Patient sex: M
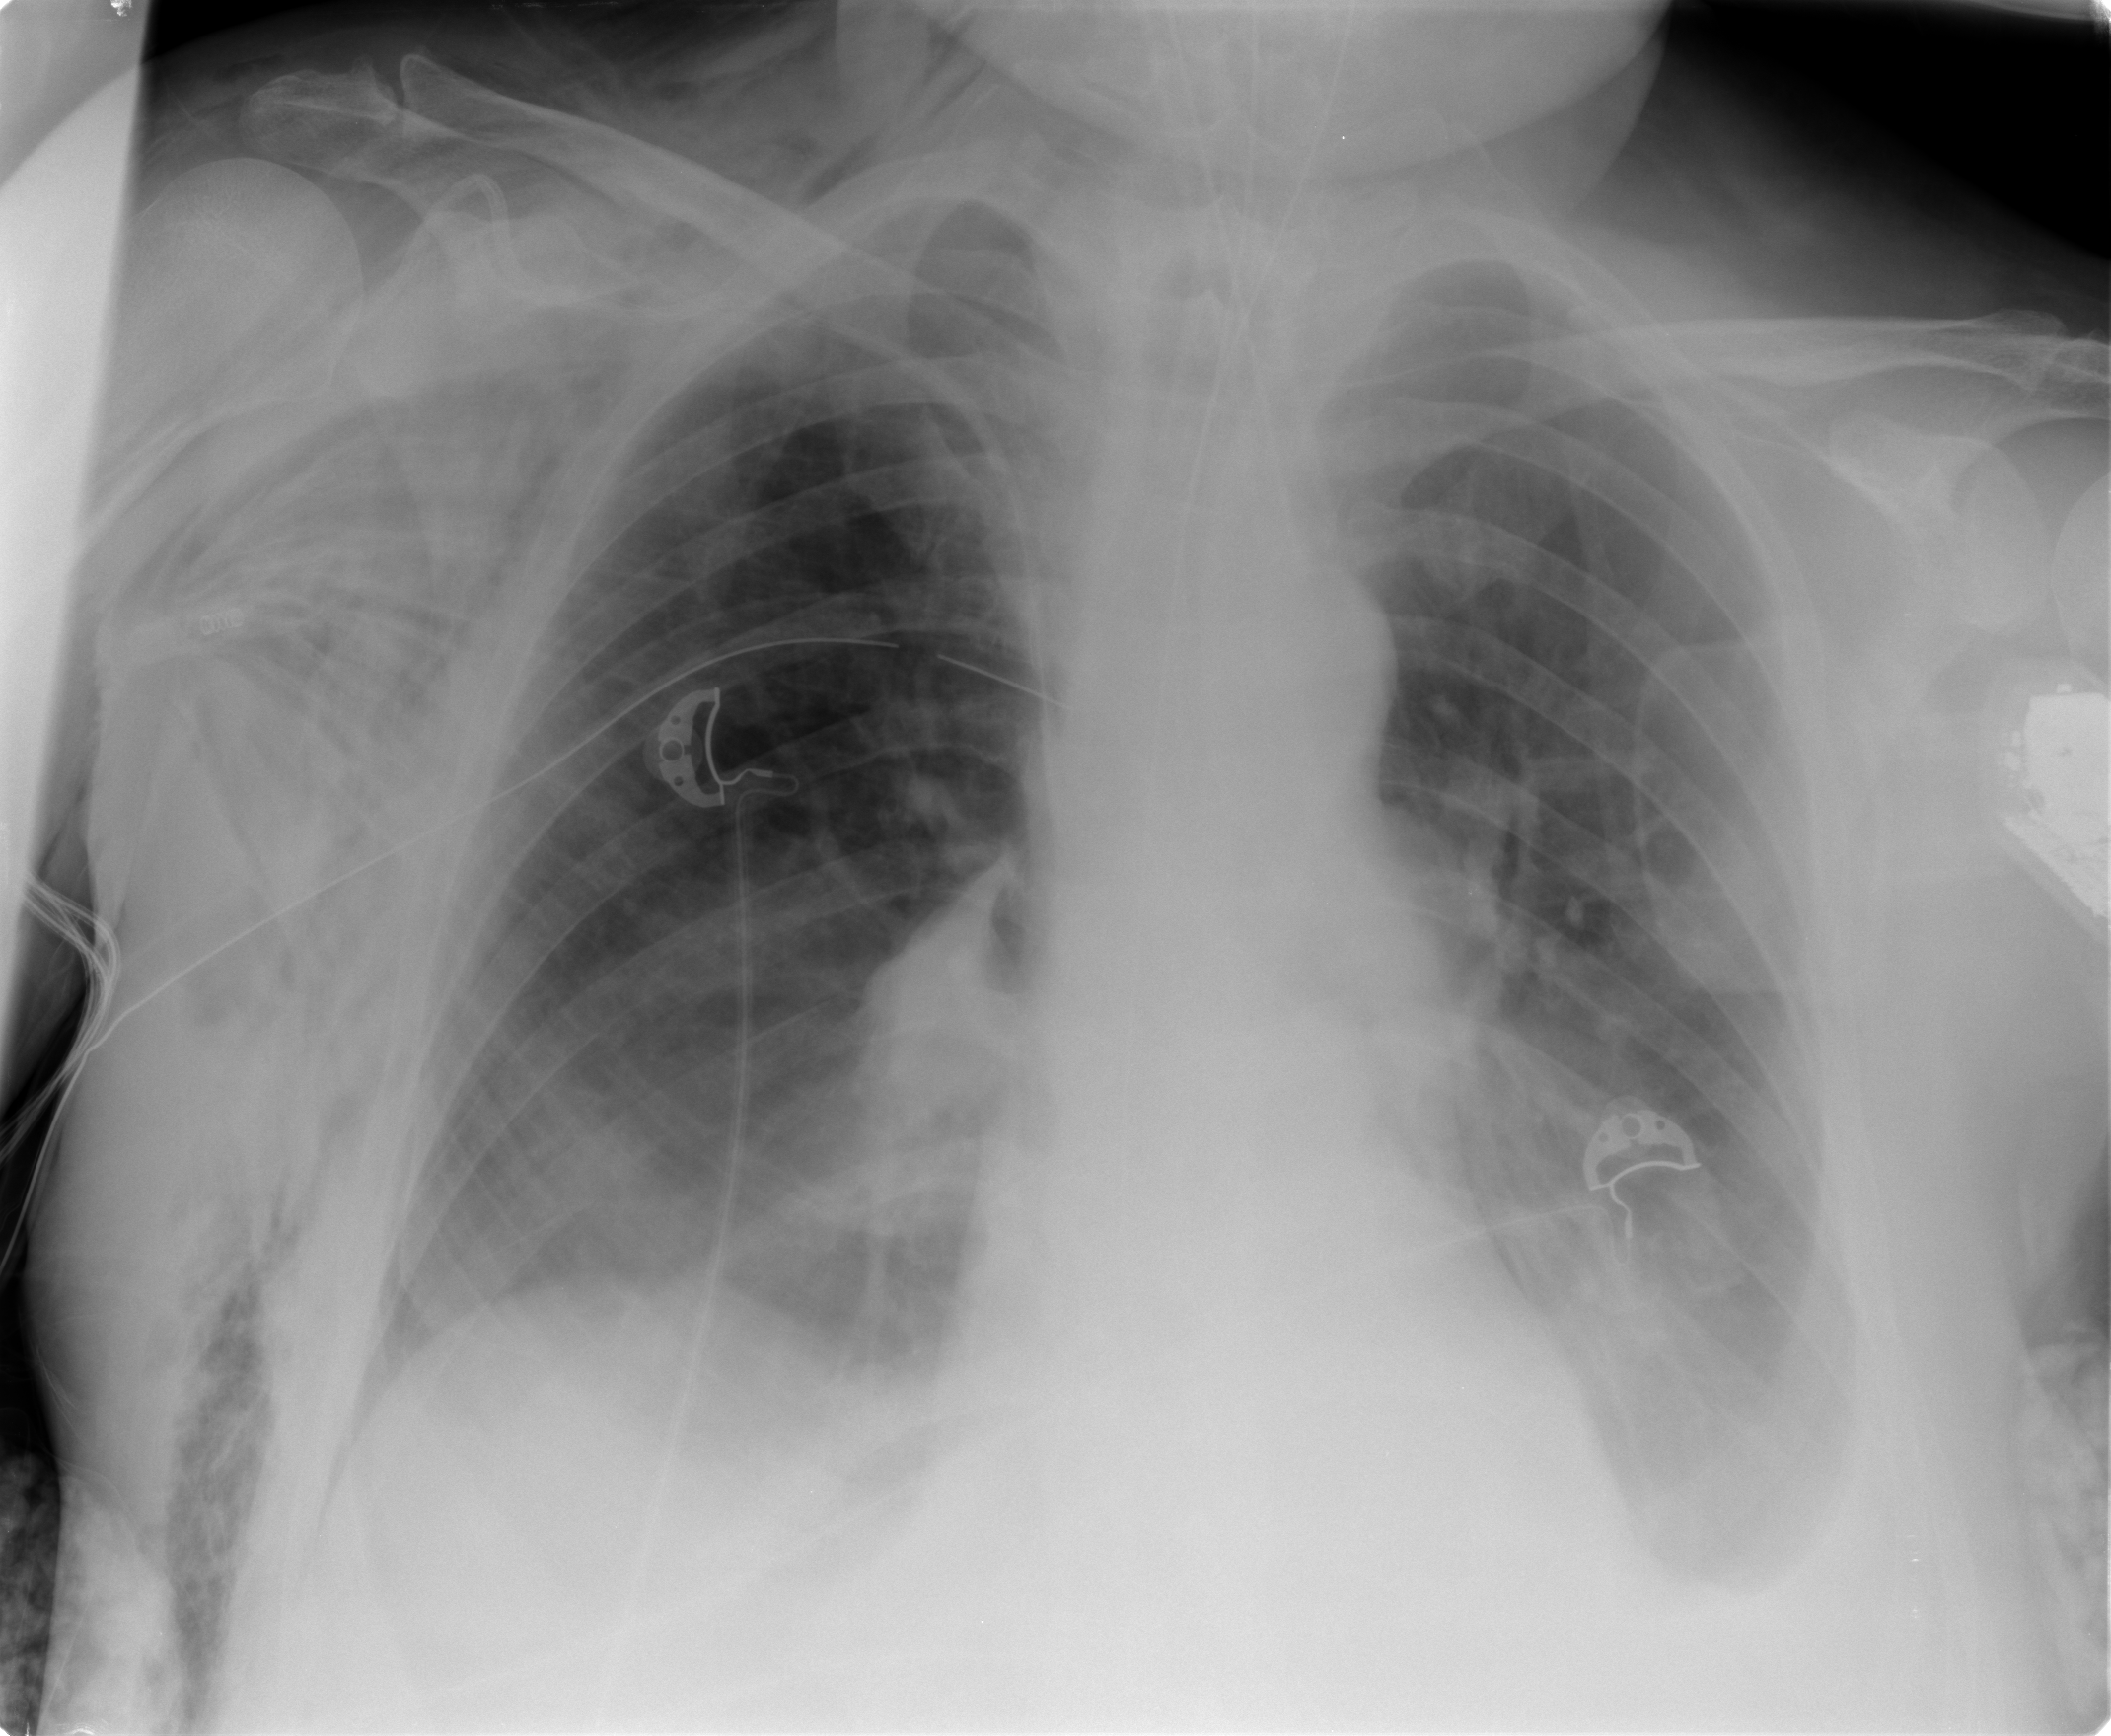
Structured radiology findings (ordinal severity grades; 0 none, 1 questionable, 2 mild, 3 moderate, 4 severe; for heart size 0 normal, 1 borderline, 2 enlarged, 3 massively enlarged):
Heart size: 0
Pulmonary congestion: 2
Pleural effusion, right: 2
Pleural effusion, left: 3
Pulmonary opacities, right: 1
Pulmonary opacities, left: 2
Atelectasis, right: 2
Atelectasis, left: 2